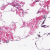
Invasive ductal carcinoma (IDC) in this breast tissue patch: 0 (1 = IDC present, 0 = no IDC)